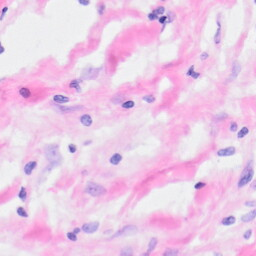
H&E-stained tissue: Kidney